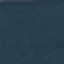
Label: Forest